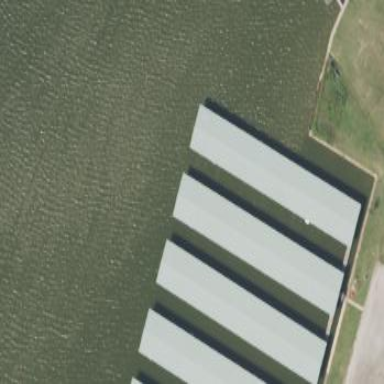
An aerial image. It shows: Dock located along the waterway.